Question: In my application has two Activities. One is main activity and other is activity for displaying menus. I choose listview for displaying menu. In app screen i planed to place listview in top and a textview in bottom. The textview is displaying a status from main activity. Is it possible ?

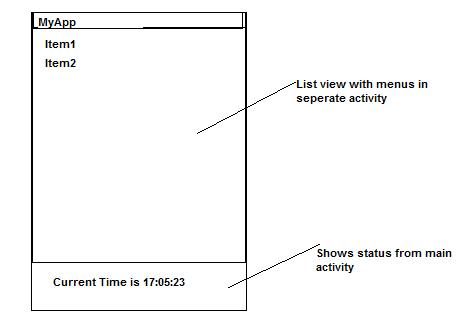
Answer: It is possible, but you you need to fix height of list on screen, like you can use RelativeLayout, and can set textview param to bottom of parent, and wrap content height, listview height to fill_parent, and above to textView.